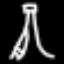
Label: The Eiffel Tower